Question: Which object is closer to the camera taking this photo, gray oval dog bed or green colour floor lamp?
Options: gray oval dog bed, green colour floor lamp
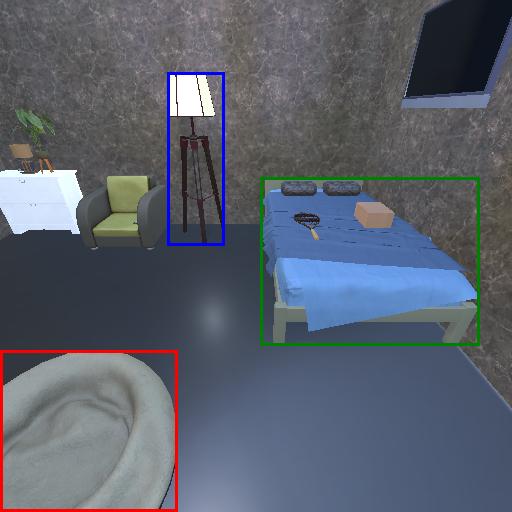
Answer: gray oval dog bed